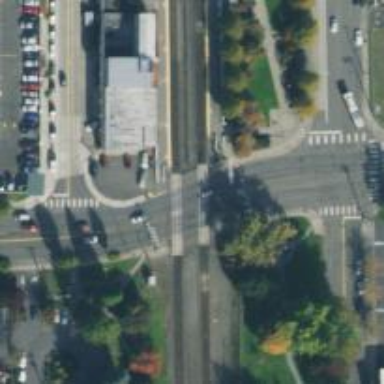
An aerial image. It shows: Crossing for the railway.